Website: ulta-beauty
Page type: account-selection
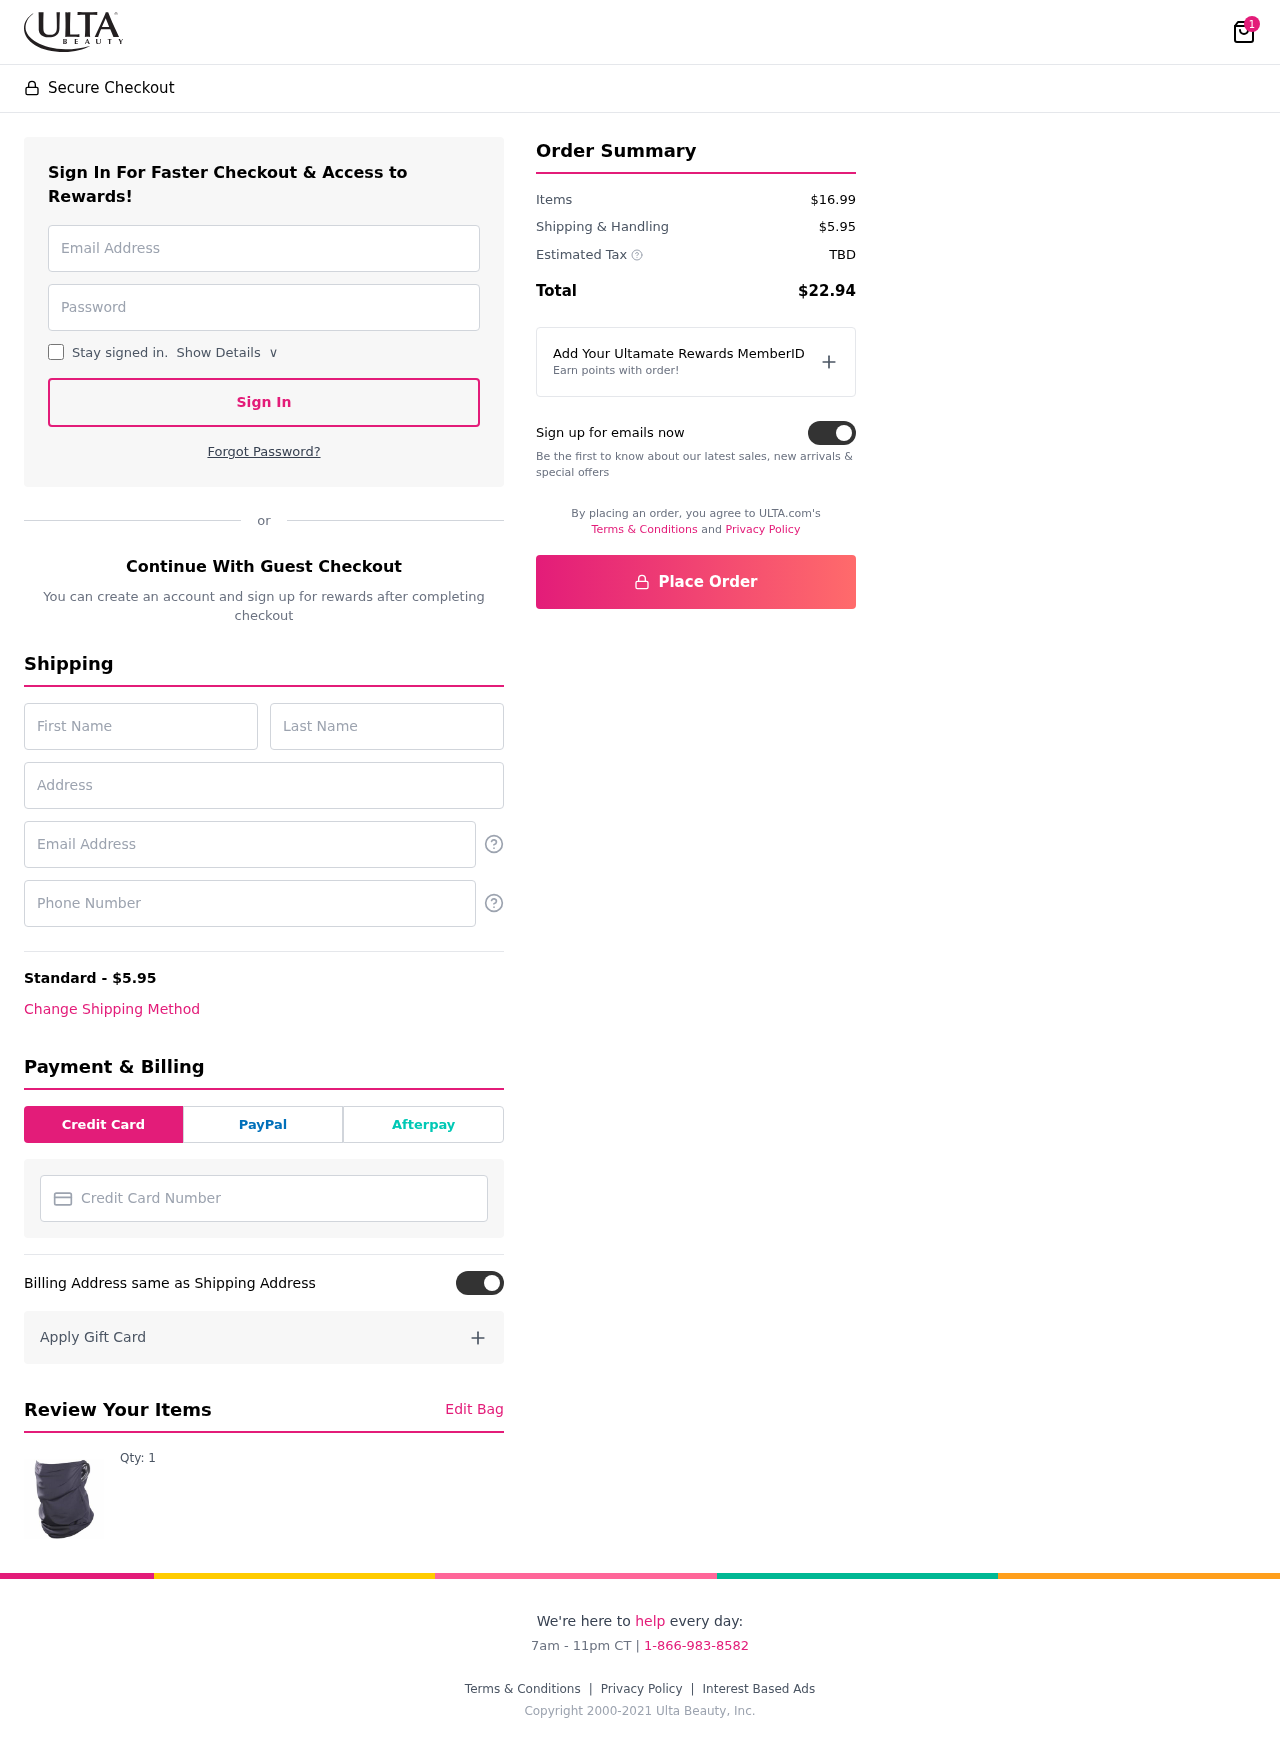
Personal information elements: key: PII_CARD_NUMBER
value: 3766 0894 6641 723
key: PII_EMAIL
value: matthewdonaldson@gmail.com
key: PII_EMAIL2
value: matthewdonaldson@gmail.com
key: PII_FIRSTNAME
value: Matthew
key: PII_LASTNAME
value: Donaldson
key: PII_PHONE
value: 5782796102
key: PII_STREET
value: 19753 Barrett Parks
Product elements: key: PRODUCT1_QUANTITY
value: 1
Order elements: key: ORDER_NUM_ITEMS
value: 1
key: ORDER_SHIPPING_COST
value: $5.95
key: ORDER_SUBTOTAL
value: $16.99
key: ORDER_TAX
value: TBD
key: ORDER_TOTAL
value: $22.94